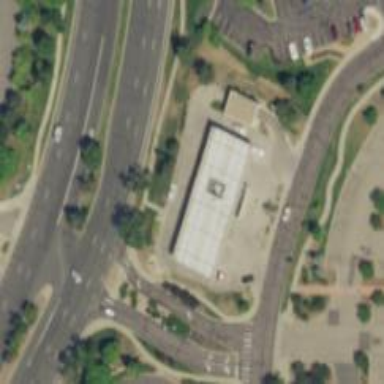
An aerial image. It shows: Convenience shop.